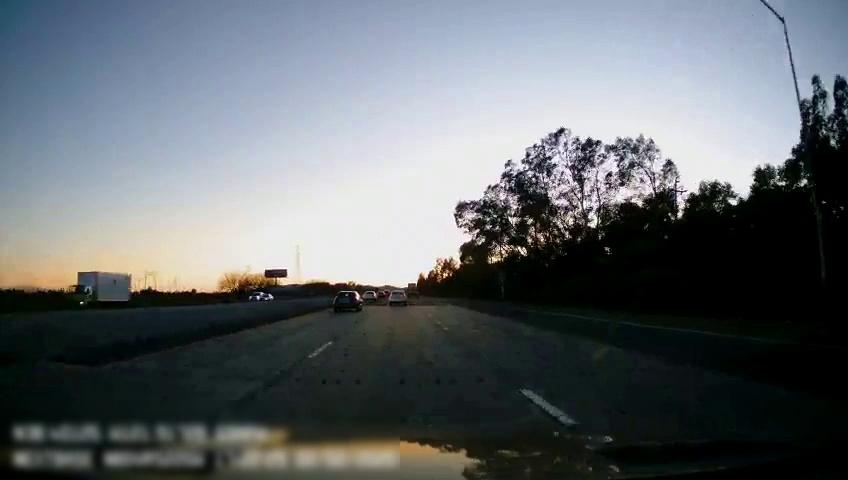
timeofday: Day
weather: Sunny
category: Drivable Space
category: Vehicles | Car
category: Vehicles | Truck
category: Vehicles | SUV
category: Vehicles | Car
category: Vehicles | Car
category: Vehicles | Car
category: Vehicles | Truck
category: Lanes | Current Lane
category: Lanes | Alternate Lane
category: Lanes | Alternate Lane